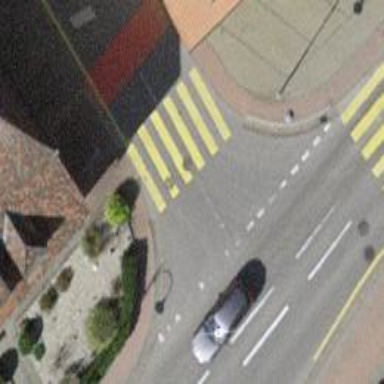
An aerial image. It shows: Uncontrolled footway crossing with markings.